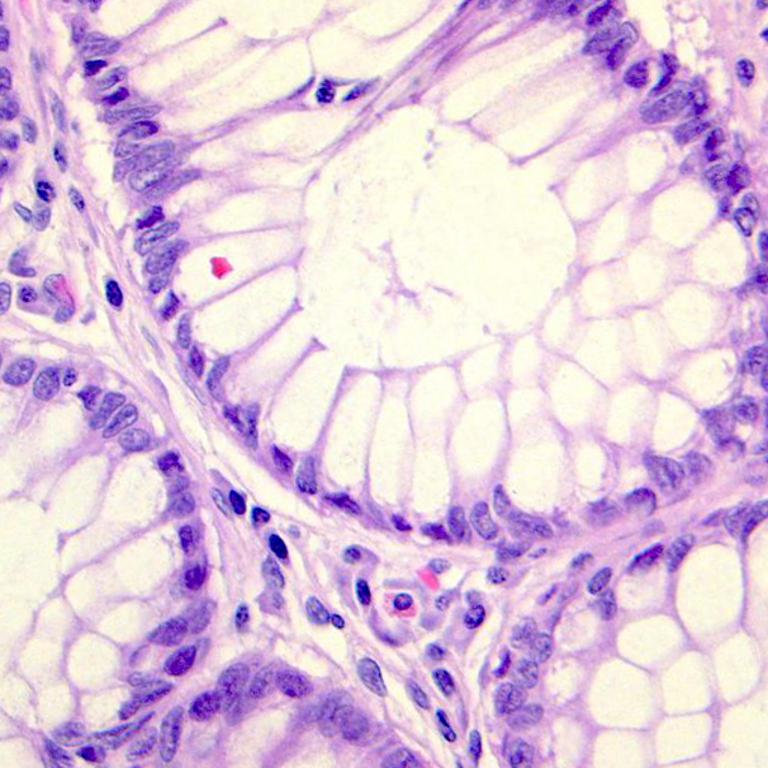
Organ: colon
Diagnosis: benign